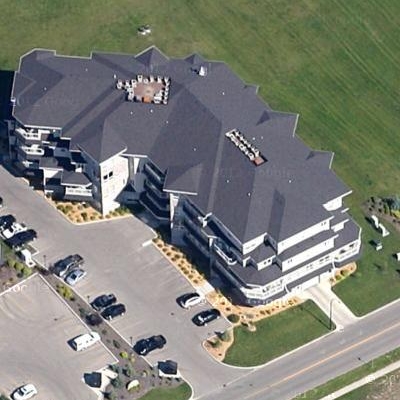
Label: Resident